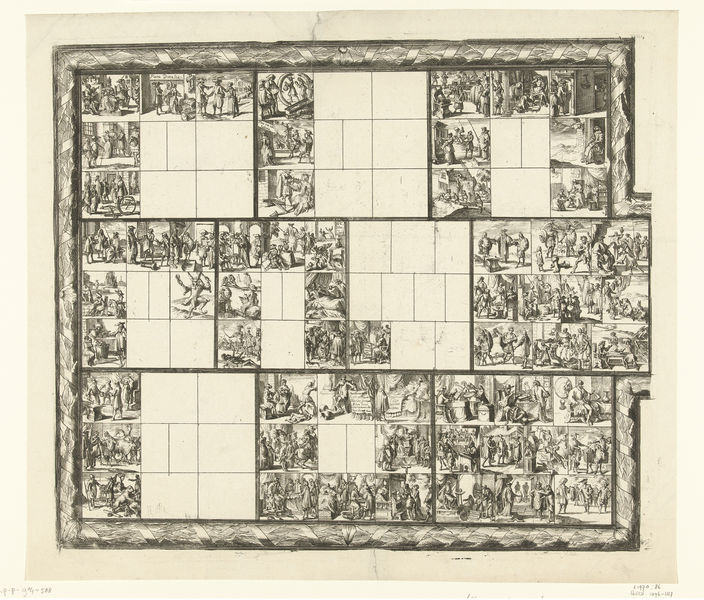
Titel: Blad met tientallen kleine voorstellingen van juridische aard (illustraties voor 'Ars magna et admirabilis [...] Pandectarum tituli [...] ope figurarum emblematicarum'?)
Künstler: Romeyn de Hooghe
Standort: Amsterdam
Institution: Rijksmuseum
Schlagwörter: grau, girlande, papier, klein, men, people, robes, white, black, empty, figures, gray, hair, wall, pattern, pictures, pink, brown, stich, viel, verzweiflung, rocks, ribbon, drawing, kupferstich, black and white, frame, miniatur, portraits, small, menschen, plan, square, walls, brick, bricks, pastel, map, squares, lines, fülle, humans, zuviel, grid, blank, tan, bible, biblical, scenes, border, mosaic, sepia, tiles, unfinished, tile, blocks, incomplete, schwarz-weiß, was ist das?, ?, panels, what is this, gaps, holes, empty squares, different scenes, various, omg, looks perfectly finished to me, are you sure, i think it looks great, very interesting feel, scenarios, ogm, viele bilder, alltagssituationen, wo ist was?, so viel, unübersichtlichkeit